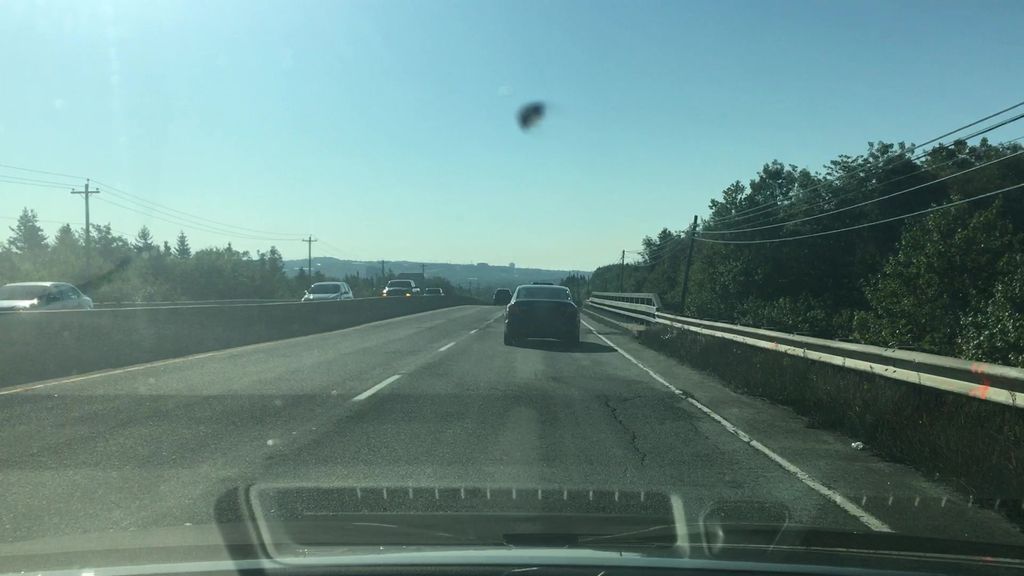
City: halifax